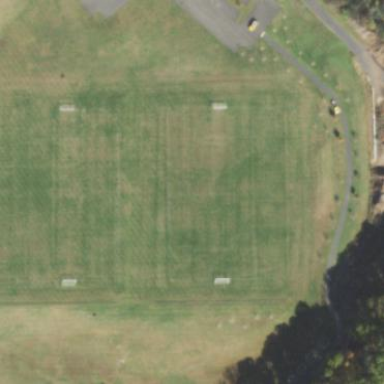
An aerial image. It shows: Soccer pitch designated for leisure and sports activities.